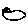
Label: bird